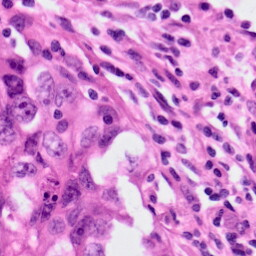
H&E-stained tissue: Lung